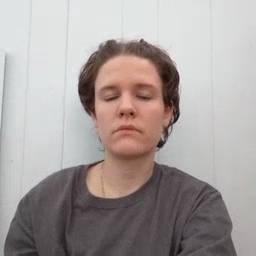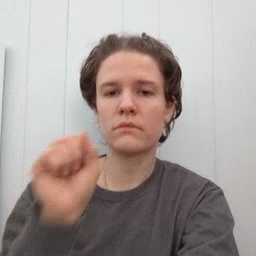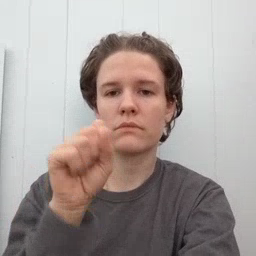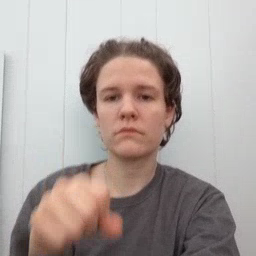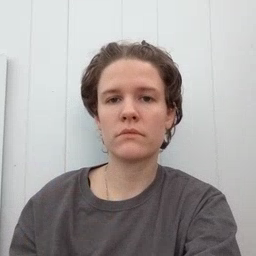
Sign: yes